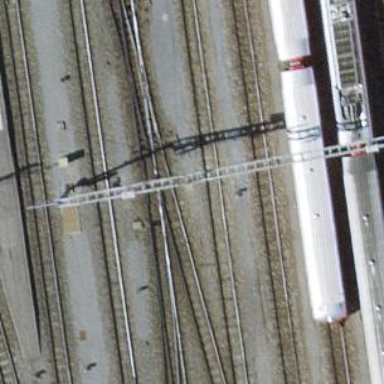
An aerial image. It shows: Railway switch.